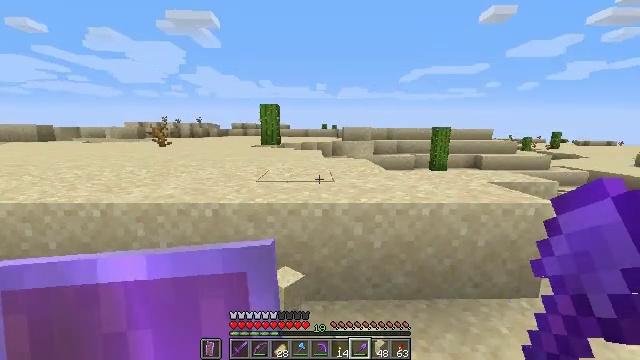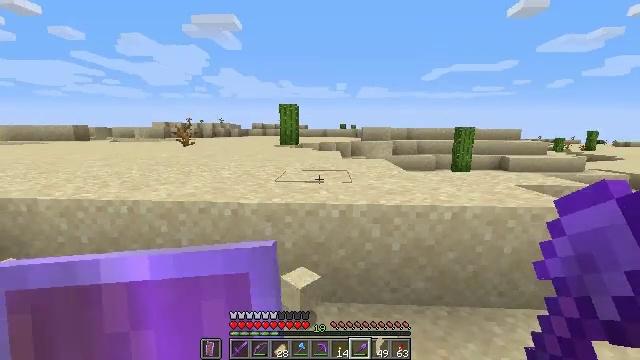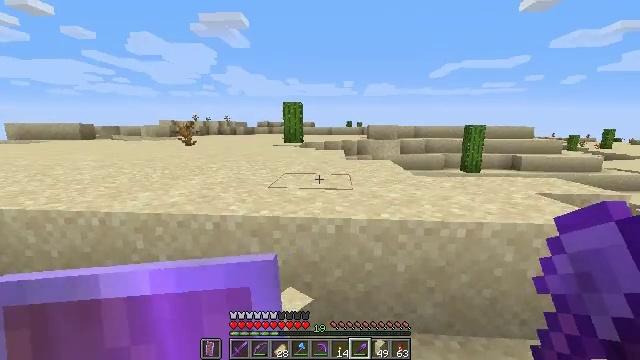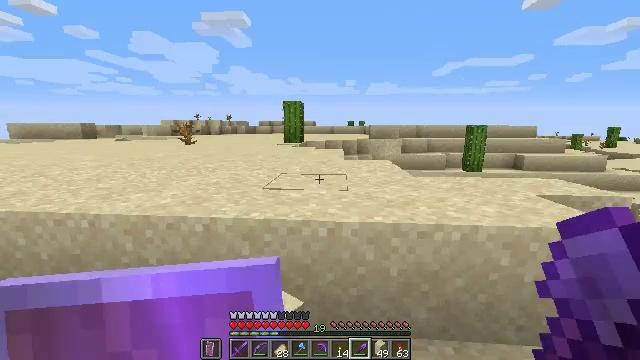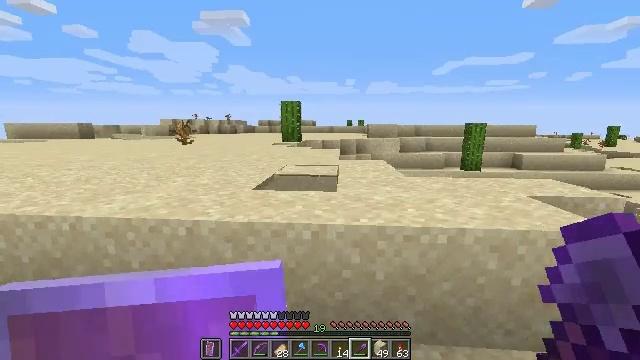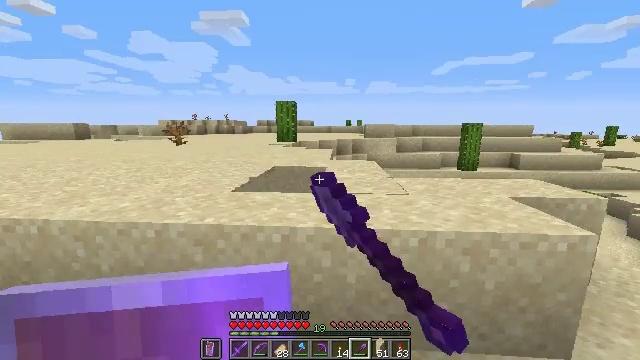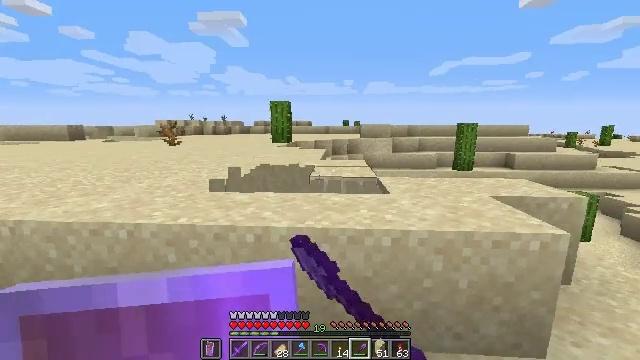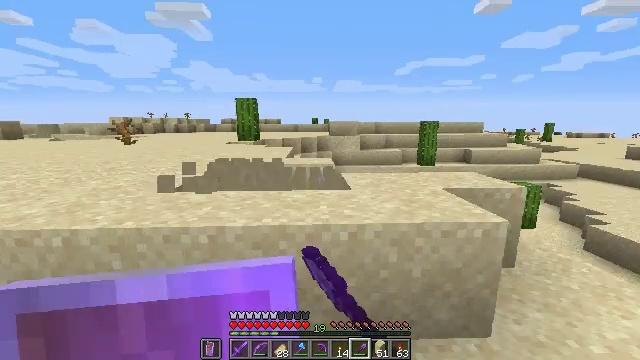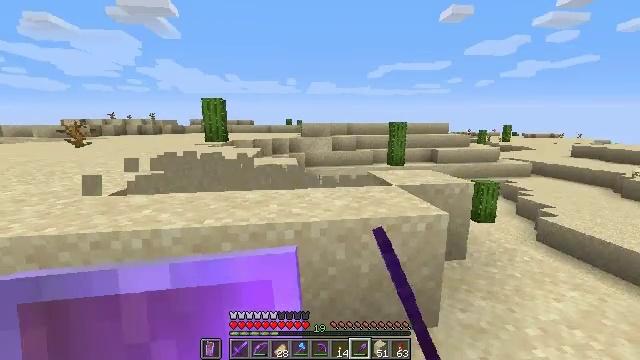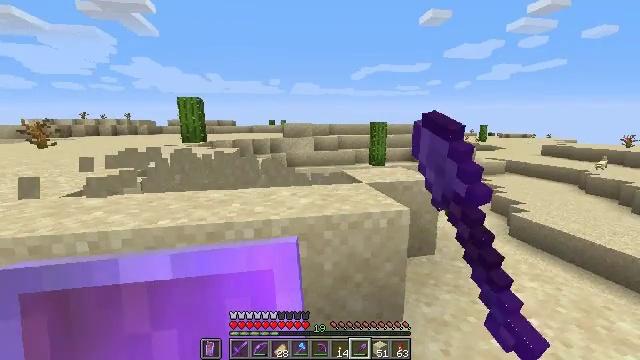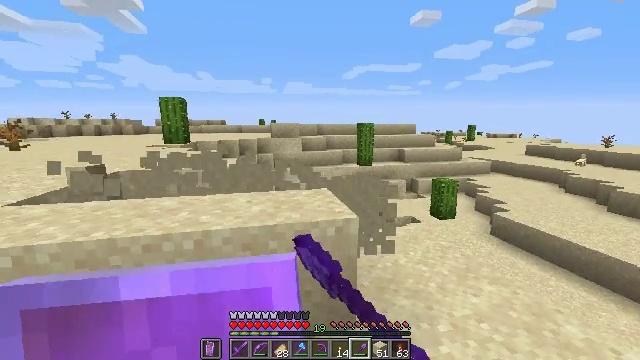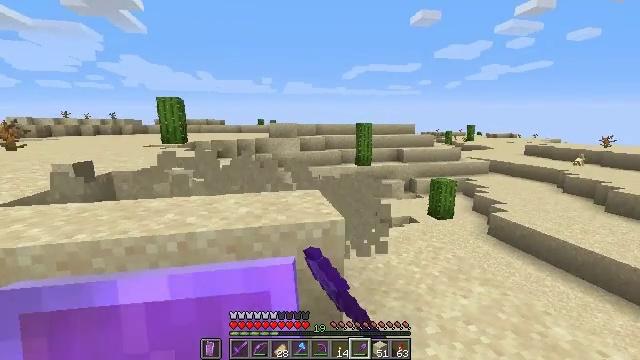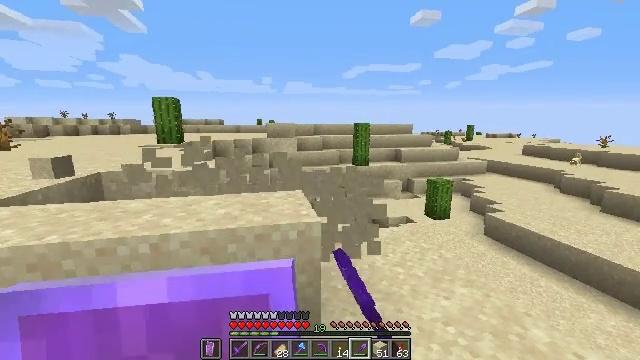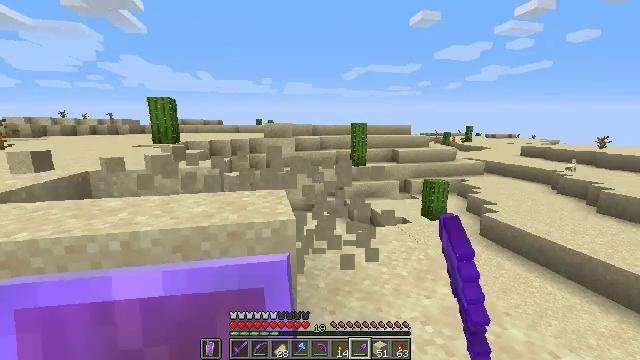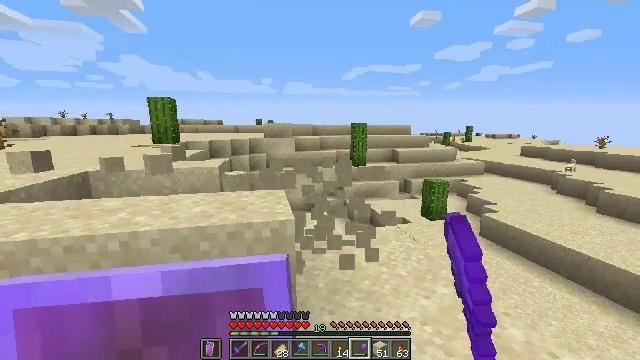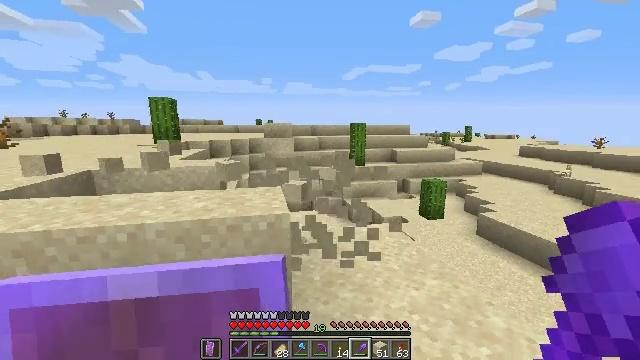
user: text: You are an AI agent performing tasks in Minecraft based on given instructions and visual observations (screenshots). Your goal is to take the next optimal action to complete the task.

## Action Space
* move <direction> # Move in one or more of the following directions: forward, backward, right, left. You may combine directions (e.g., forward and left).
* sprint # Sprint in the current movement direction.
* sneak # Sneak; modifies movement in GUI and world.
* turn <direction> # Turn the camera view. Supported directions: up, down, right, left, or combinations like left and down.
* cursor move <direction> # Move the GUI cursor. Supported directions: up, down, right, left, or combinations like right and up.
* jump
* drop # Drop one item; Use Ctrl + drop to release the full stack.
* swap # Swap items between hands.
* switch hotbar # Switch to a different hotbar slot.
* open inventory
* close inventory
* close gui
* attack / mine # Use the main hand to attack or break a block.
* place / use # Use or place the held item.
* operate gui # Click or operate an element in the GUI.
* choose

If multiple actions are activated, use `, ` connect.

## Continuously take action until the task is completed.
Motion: motion action
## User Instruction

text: Attack the ground to gather sand.
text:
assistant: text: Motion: move forward, turn left
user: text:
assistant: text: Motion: move right, turn left
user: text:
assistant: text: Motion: move right
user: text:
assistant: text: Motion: move right, attack / mine
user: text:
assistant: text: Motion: move right, attack / mine
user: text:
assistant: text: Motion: move right, attack / mine
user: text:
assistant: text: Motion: move right, turn right, attack / mine
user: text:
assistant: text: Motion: move right, turn right, attack / mine
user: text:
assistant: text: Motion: move right, turn right, attack / mine
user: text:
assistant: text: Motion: move right, turn right, attack / mine
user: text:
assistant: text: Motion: move right, attack / mine
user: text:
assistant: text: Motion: attack / mine
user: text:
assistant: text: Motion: attack / mine
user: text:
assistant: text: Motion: move back, attack / mine
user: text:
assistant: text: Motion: move back, attack / mine
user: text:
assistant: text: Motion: move back, turn left and up, attack / mine
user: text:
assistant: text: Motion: move back, turn left and up
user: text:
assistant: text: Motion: move back, turn left
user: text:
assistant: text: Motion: move left, turn left and down
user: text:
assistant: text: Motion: move left, turn left
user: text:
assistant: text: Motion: move left, turn left
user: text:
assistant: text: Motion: turn left
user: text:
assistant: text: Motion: turn left
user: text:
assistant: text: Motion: no_op
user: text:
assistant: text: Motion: no_op
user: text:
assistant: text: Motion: no_op
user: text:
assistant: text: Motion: turn left
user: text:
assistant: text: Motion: no_op
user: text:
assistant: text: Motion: attack / mine
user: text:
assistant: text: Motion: turn right, attack / mine